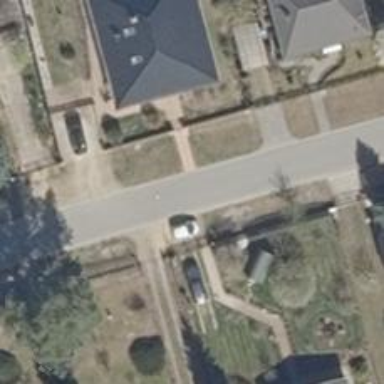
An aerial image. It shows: Residential road.